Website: crate-barrel
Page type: customer-info-address
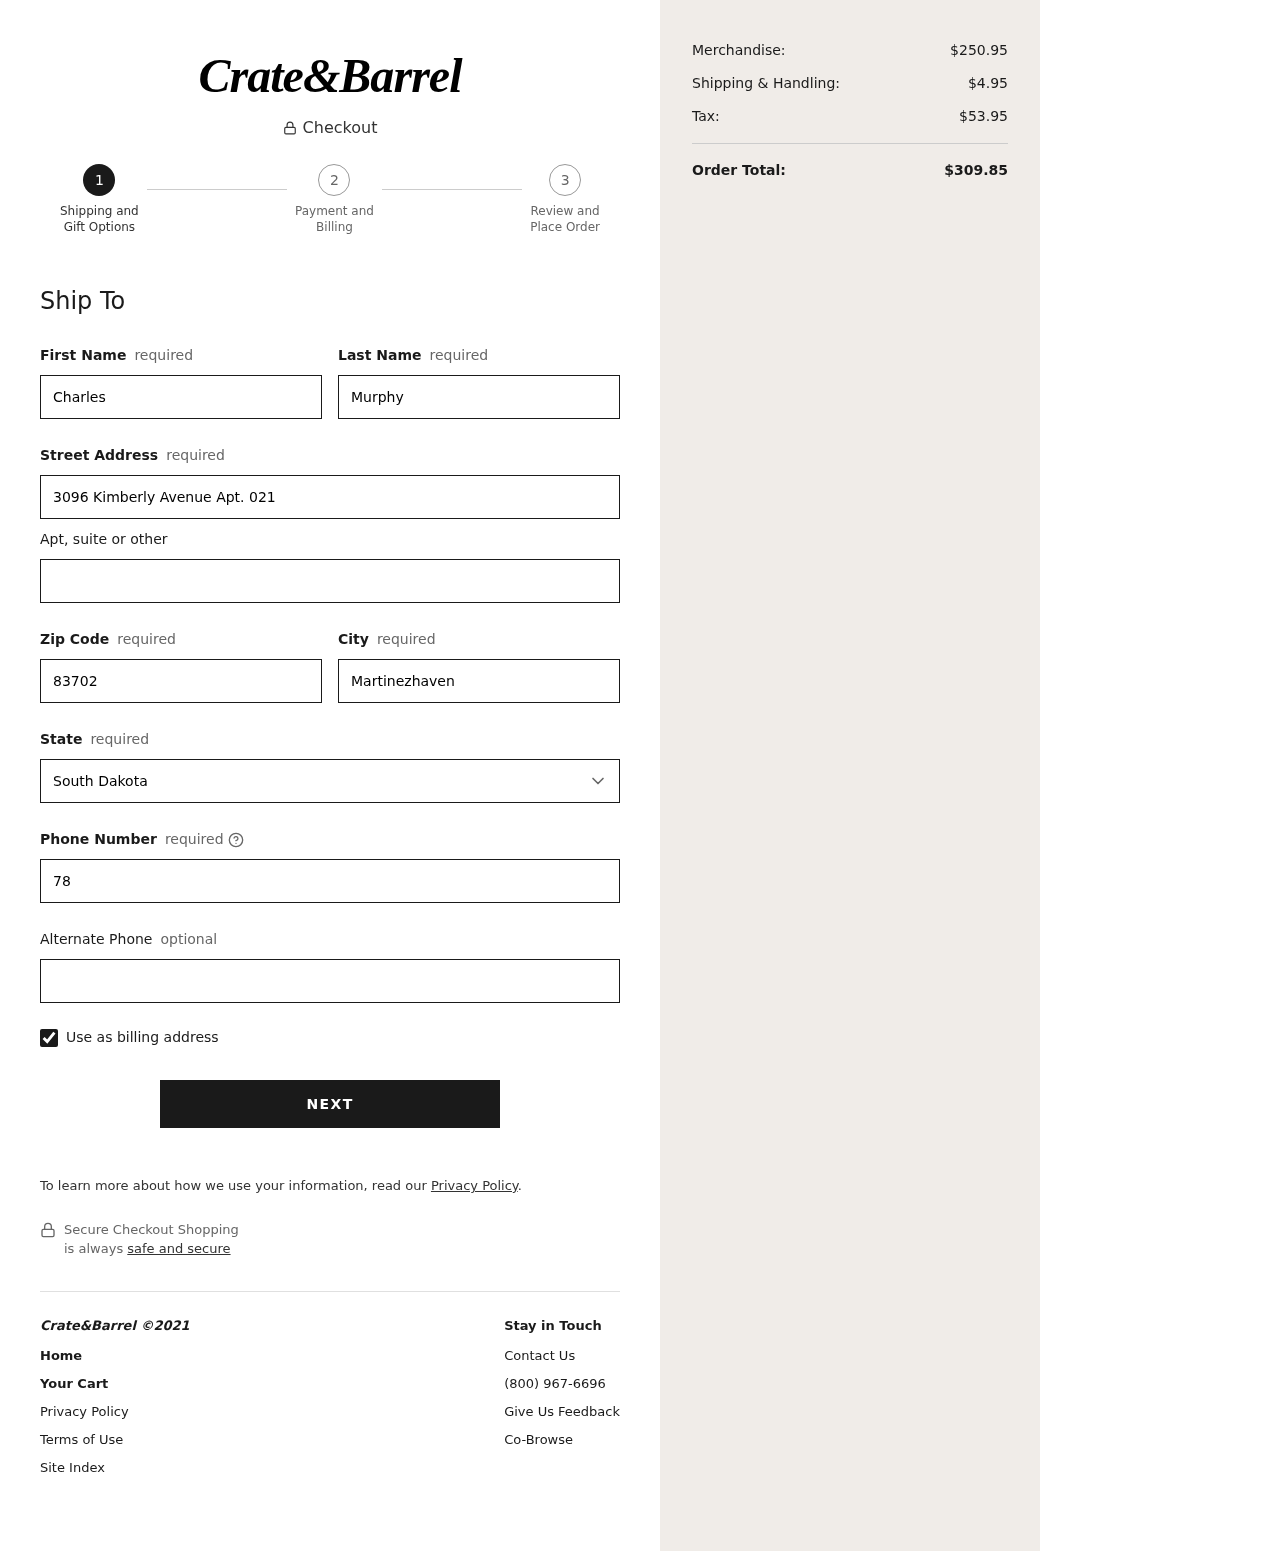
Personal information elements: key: PII_STATE
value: South Dakota
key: PII_FIRSTNAME
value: Charles
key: PII_LASTNAME
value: Murphy
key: PII_STREET
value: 3096 Kimberly Avenue Apt. 021
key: PII_POSTCODE
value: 83702
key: PII_CITY
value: Martinezhaven
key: PII_PHONE
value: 7843373821
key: PII_PHONE_ALT
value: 8099984713
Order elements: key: ORDER_SUBTOTAL
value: $250.95
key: ORDER_SHIPPING_COST
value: $4.95
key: ORDER_TAX
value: $53.95
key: ORDER_TOTAL
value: $309.85